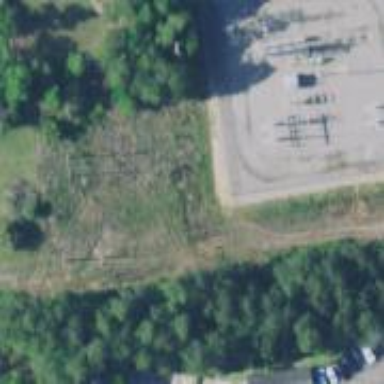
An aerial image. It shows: Distribution substation surrounded by fence.